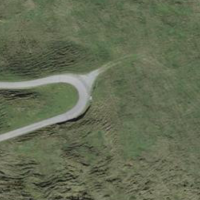
EUNIS habitat code: 23
Species observed at this site:
Anthus spinoletta